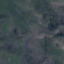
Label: HerbaceousVegetation